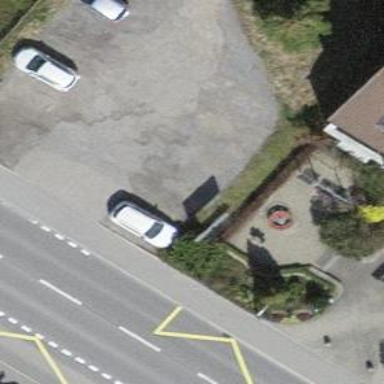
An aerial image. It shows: Parking area with surface.